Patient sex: F
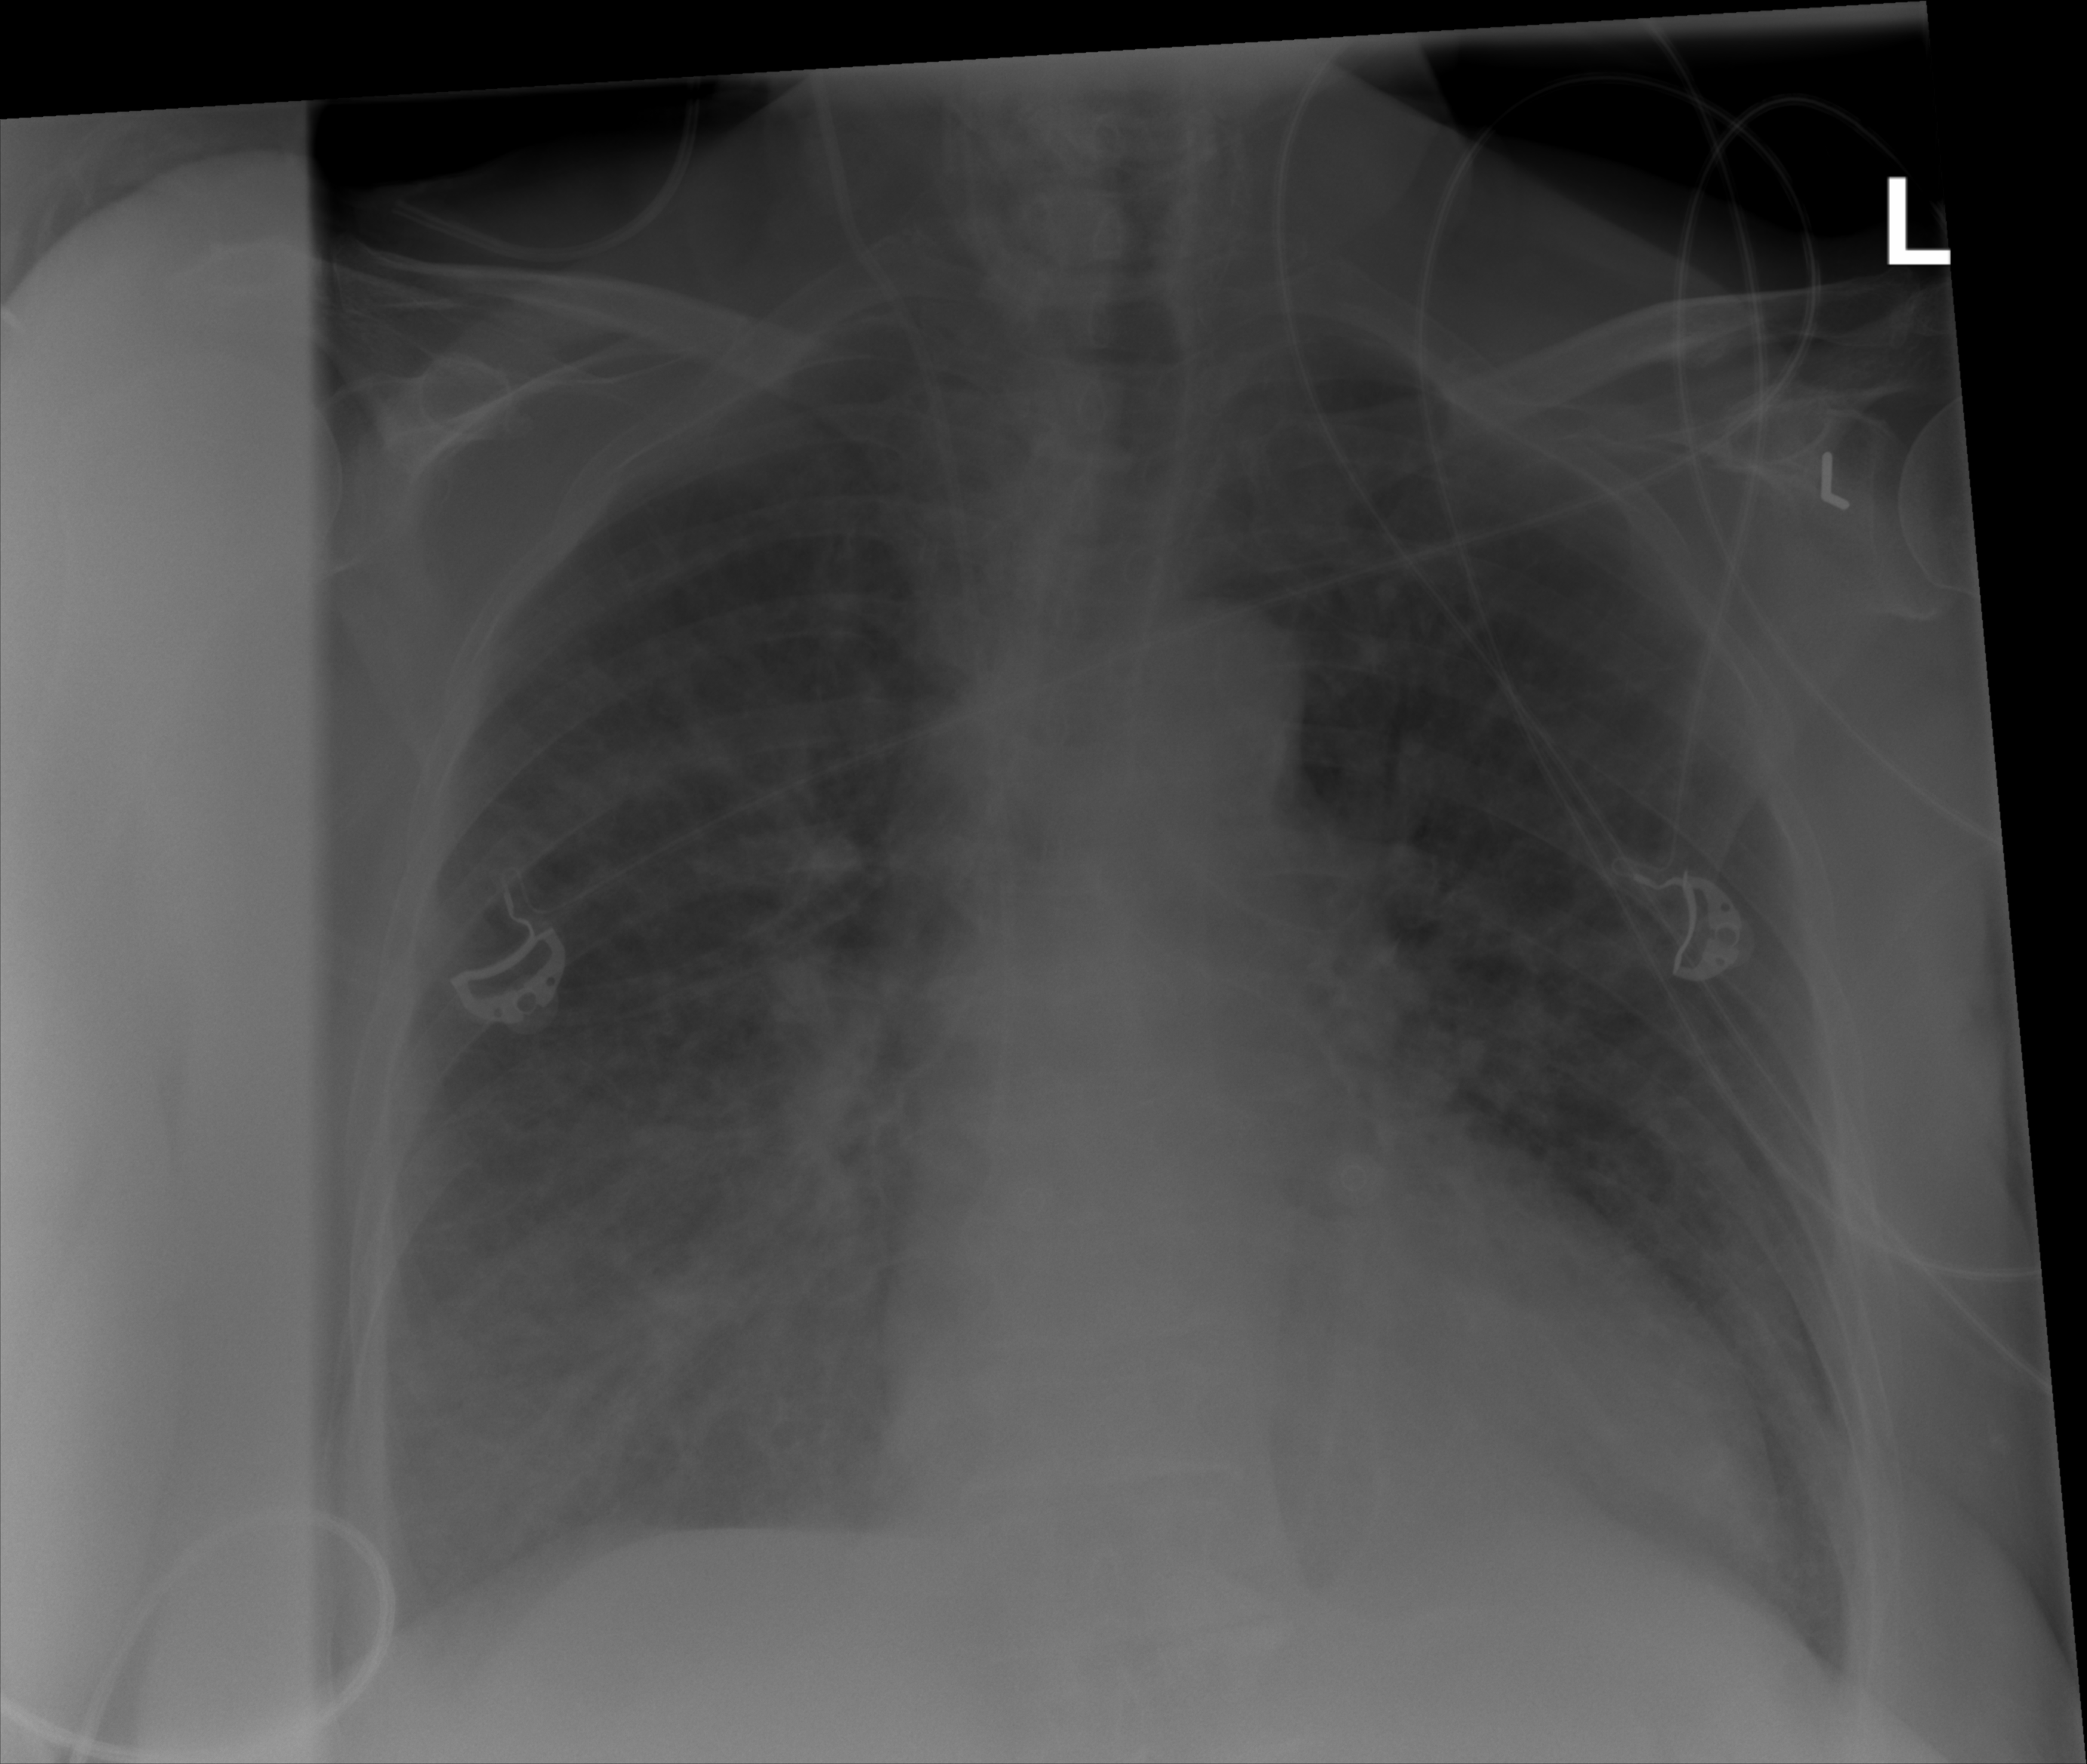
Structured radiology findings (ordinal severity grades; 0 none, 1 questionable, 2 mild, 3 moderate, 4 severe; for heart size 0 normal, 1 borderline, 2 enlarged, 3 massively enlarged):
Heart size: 0
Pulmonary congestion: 2
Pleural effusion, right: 0
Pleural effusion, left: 0
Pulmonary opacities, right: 2
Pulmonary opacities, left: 2
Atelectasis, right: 2
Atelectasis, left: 2